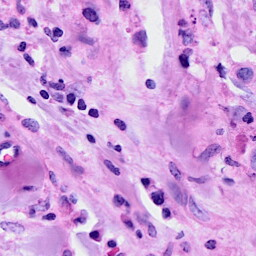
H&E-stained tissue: Breast